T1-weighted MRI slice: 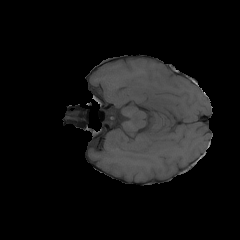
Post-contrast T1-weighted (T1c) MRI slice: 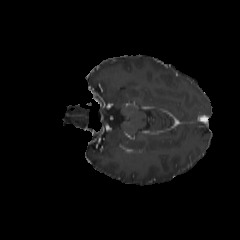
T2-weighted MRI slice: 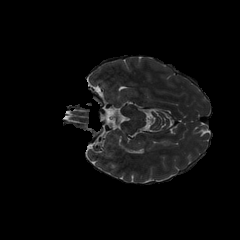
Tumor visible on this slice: no